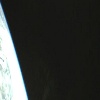
Label: space